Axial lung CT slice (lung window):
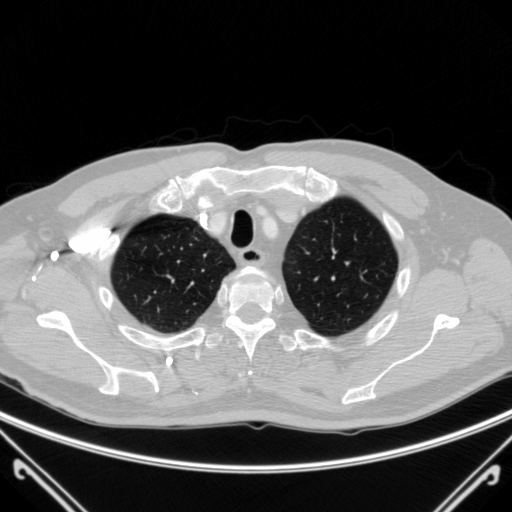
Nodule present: no